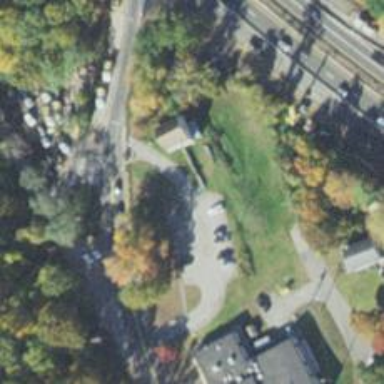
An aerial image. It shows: Asphalt road designated for service vehicles.